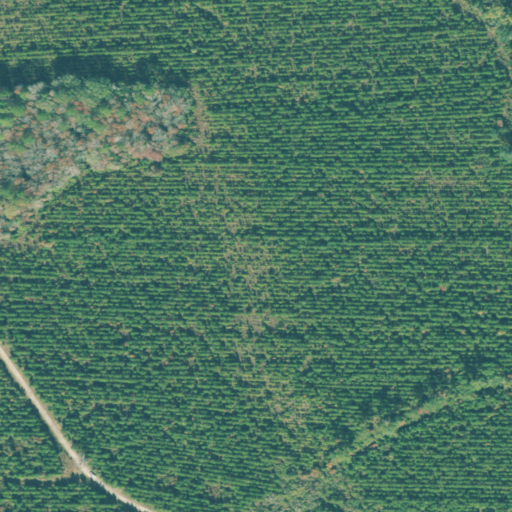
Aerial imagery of island in Georgia named Scrub Island containing evergreen forest, woody wetlands, open development, and shrub